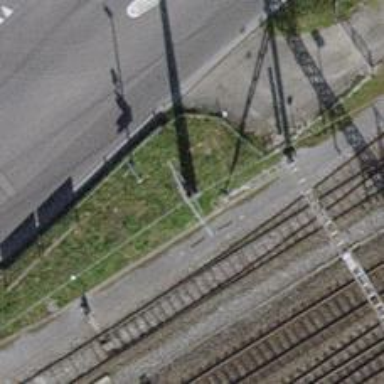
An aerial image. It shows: Power pole.